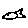
Label: fish